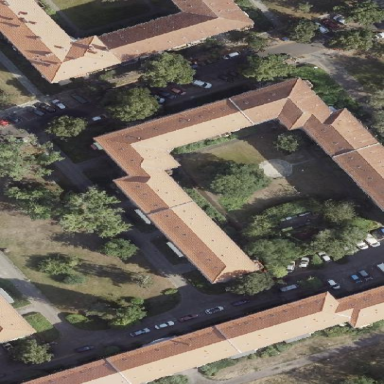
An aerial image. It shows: Hipped roof on apartment building.